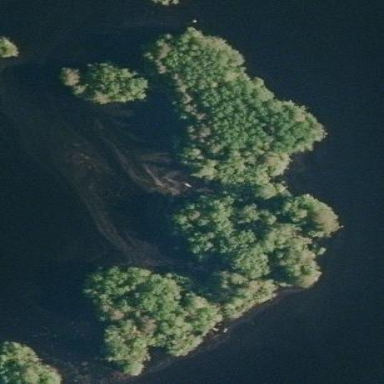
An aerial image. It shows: Island covered with dense forest.